Field crop: maize
Growth stage: 2
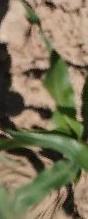
Species: maize